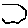
Label: hexagon